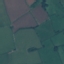
Label: Pasture